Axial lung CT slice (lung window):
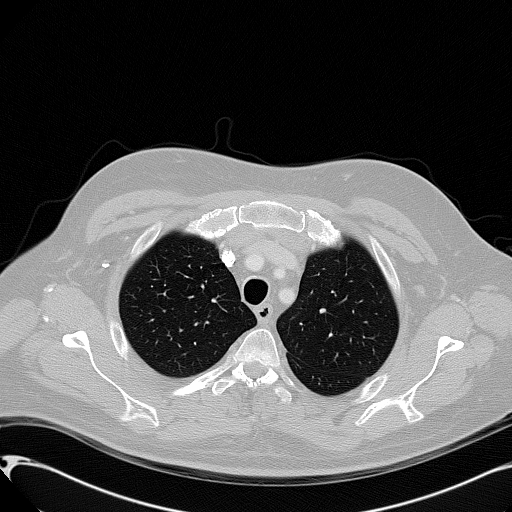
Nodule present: no